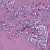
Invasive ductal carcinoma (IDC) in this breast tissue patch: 1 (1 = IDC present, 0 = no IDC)